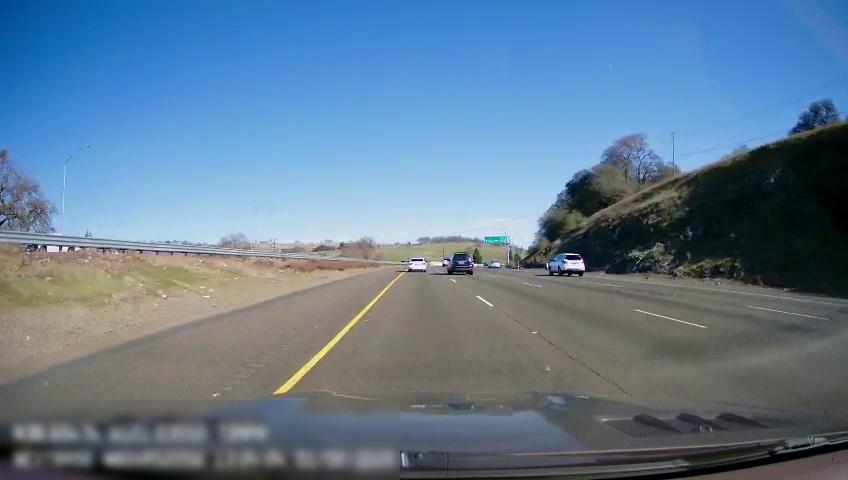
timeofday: Day
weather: Sunny
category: Drivable Space
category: Vehicles | Car
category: Vehicles | SUV
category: Vehicles | SUV
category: Vehicles | SUV
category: Vehicles | Car
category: Vehicles | Car
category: Lanes | Current Lane
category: Lanes | Current Lane
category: Lanes | Alternate Lane
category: Lanes | Alternate Lane
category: Lanes | Alternate Lane
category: Traffic | Signs